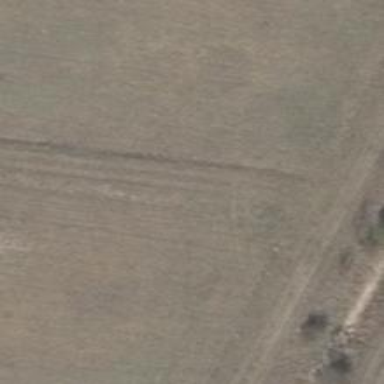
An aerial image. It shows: Grass track with grade 5 tracktype.